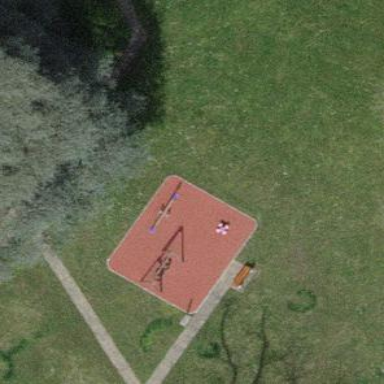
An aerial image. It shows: Playground area for leisure land.